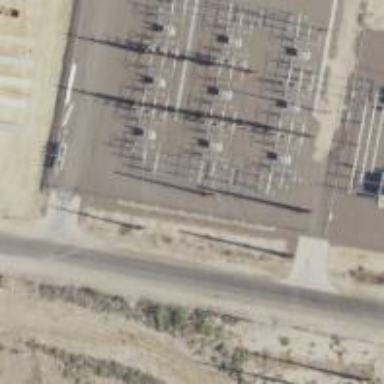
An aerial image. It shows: Power pole.